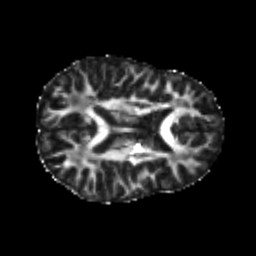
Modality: FA
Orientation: axial
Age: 21
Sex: female
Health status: healthy
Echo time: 0.074 s